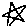
Label: star